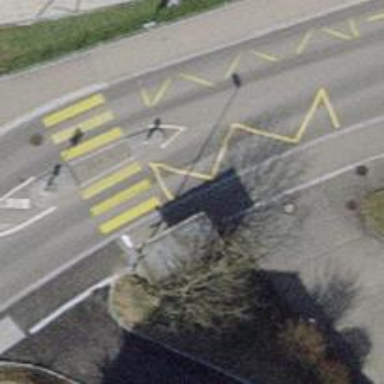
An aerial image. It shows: Bus stop with shelter. It is platform for public transport.